Interaction volume radius: 10 \u00c5
Interaction volume height: 25 \u00c5
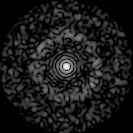
Disorder parameter: 0.8408